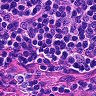
Metastatic tissue present: no